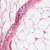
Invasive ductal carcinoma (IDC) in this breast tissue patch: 0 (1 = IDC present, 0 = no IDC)